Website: lowes
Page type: order-returns
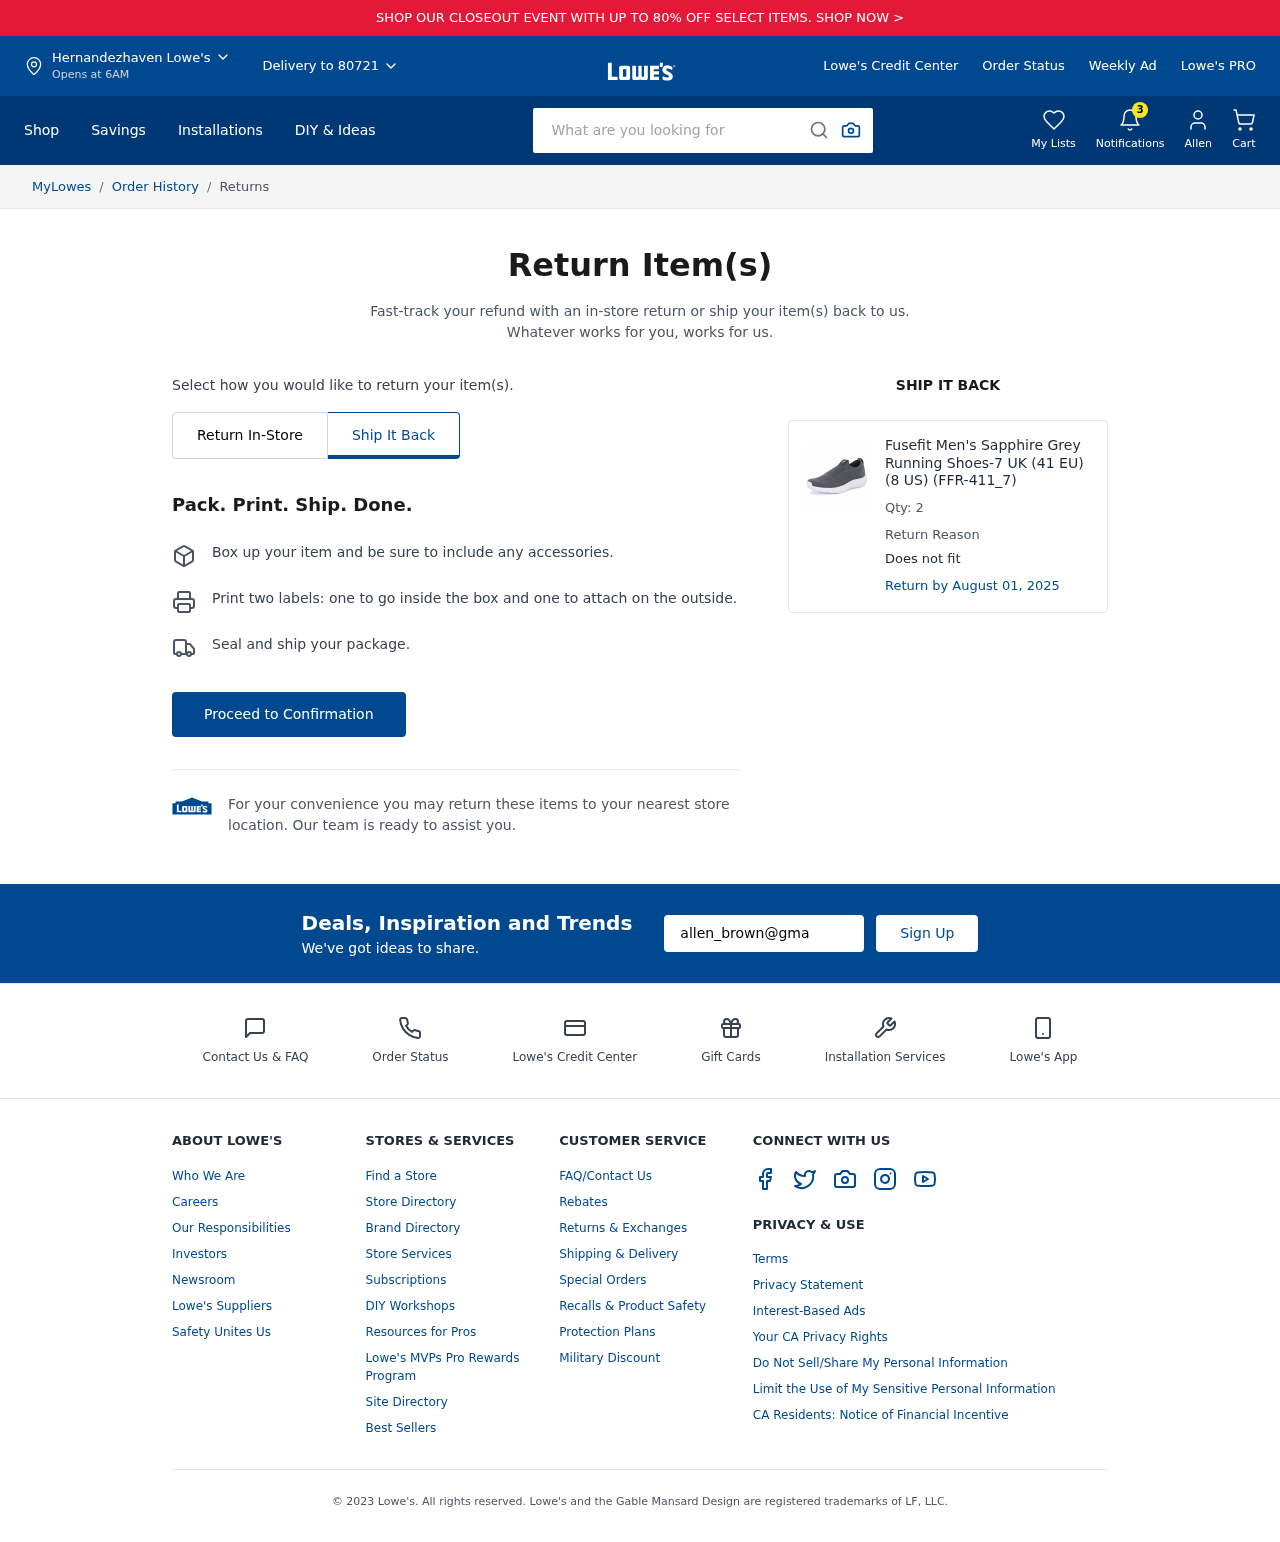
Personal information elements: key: PII_CITY
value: Hernandezhaven
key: PII_EMAIL
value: allen_brown@gmail.com
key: PII_FIRSTNAME
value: Allen
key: PII_POSTCODE
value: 80721
Product elements: key: PRODUCT1_NAME
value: Fusefit Men's Sapphire Grey Running Shoes-7 UK (41 EU) (8 US) (FFR-411_7)
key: PRODUCT1_QUANTITY
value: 2
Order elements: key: ORDER_RETURN_BY_DATE
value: August 01, 2025
Search elements: key: HEADER_SEARCH
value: What are you looking for
Other elements: key: NOTIFICATION_COUNT
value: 3